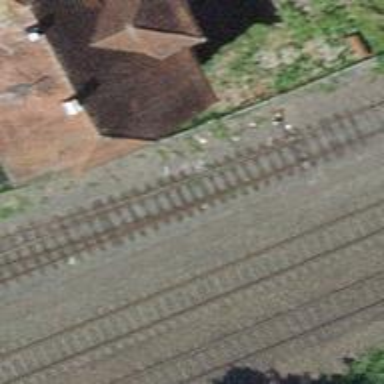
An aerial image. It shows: Railway switch.